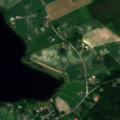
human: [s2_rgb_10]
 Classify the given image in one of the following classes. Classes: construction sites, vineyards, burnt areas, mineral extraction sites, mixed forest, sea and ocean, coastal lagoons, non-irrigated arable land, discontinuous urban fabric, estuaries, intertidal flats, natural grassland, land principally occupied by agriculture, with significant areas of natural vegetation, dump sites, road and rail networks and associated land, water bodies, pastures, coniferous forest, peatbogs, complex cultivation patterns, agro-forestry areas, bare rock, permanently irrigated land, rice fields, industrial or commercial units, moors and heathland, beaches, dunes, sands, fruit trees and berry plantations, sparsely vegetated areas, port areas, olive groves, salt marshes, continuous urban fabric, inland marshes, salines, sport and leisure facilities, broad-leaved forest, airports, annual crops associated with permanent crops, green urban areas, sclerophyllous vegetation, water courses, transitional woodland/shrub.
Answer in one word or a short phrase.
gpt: discontinuous urban fabric, non-irrigated arable land, land principally occupied by agriculture, with significant areas of natural vegetation, mixed forest, water bodies